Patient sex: M
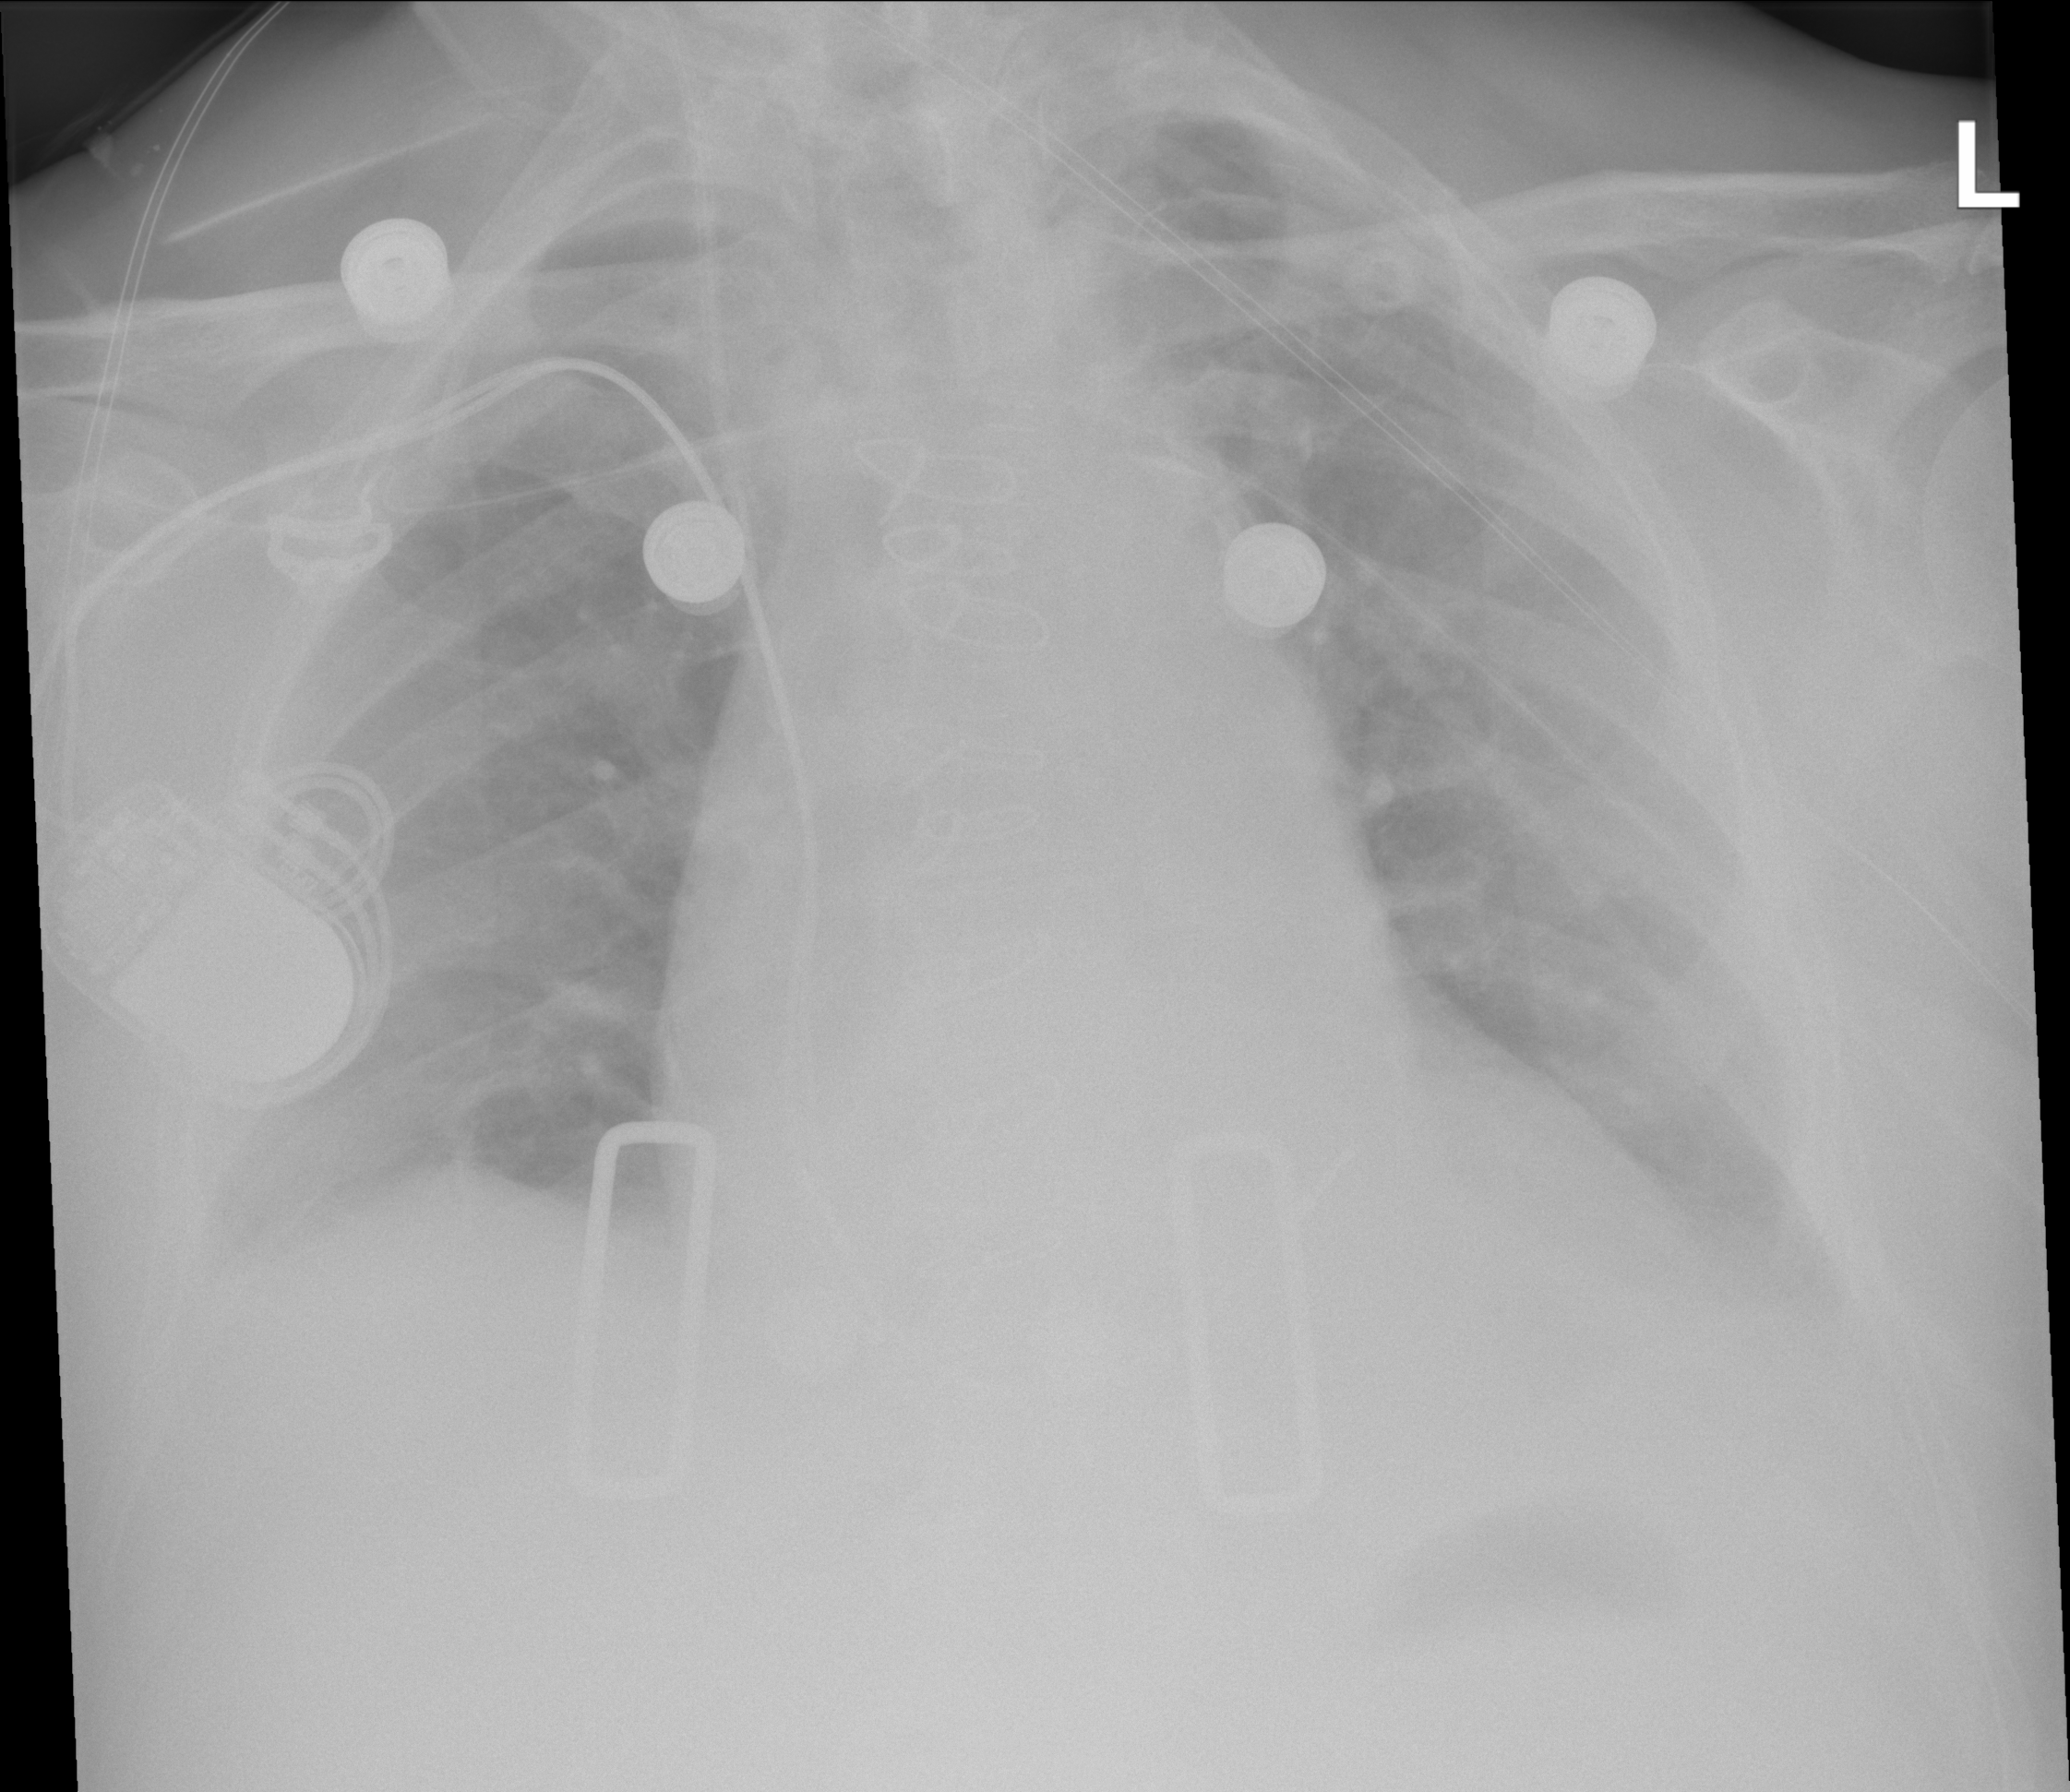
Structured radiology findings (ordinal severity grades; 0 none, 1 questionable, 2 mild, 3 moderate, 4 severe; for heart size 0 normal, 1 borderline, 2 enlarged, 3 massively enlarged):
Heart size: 2
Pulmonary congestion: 0
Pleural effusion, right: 2
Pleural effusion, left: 2
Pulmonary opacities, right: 0
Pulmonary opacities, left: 0
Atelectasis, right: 2
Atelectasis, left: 2